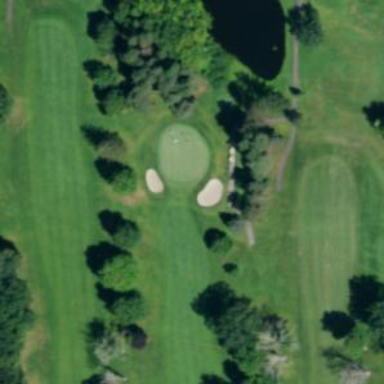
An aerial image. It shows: View of golf hole.